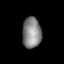
Tissue: lung
Cell type: Smooth muscle cells
Senescence score: 0.6042
Nuclear area (px): 574
Mean DAPI intensity: 132.517